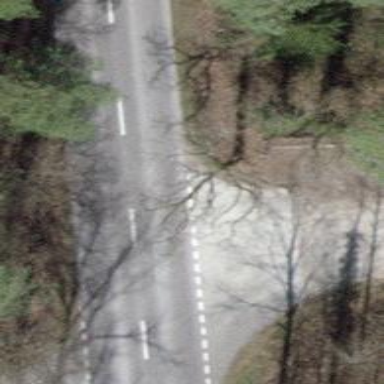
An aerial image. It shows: Tertiary road with asphalt surface.